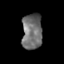
Tissue: skin
Cell type: Epithelial cells
Senescence score: 0.231
Nuclear area (px): 708
Mean DAPI intensity: 111.353